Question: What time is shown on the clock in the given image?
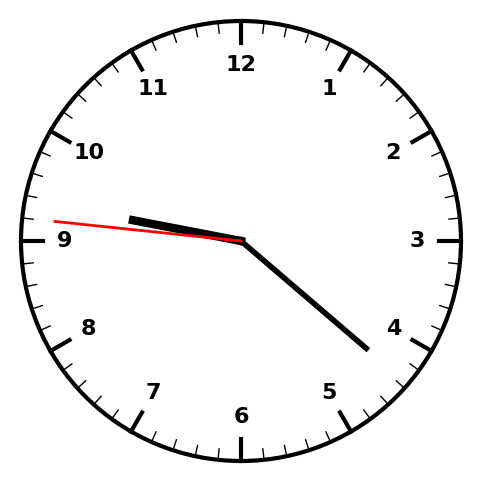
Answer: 09:21:46